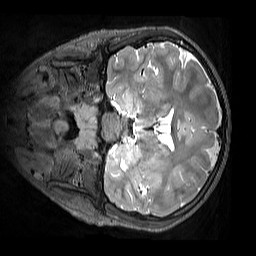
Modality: T2w
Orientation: coronal
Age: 11
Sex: male
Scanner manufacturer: siemens
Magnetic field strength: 3 T
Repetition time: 3.2 s
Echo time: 0.408 s